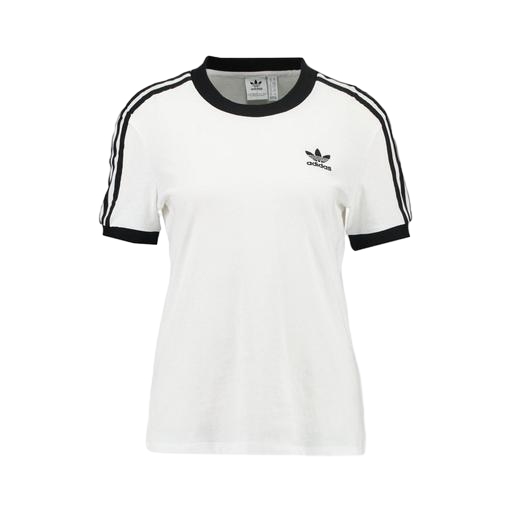
3-stripe ringer tee, three stripe t-shirt, mid t-shirt, white background